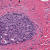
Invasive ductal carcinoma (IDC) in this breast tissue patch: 0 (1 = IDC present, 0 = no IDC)